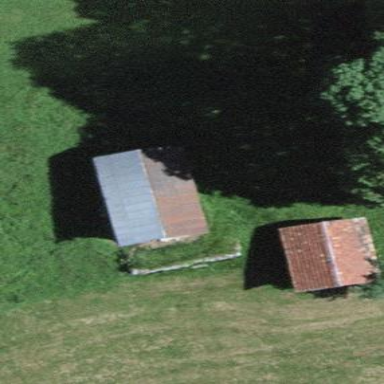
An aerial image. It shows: Barn.